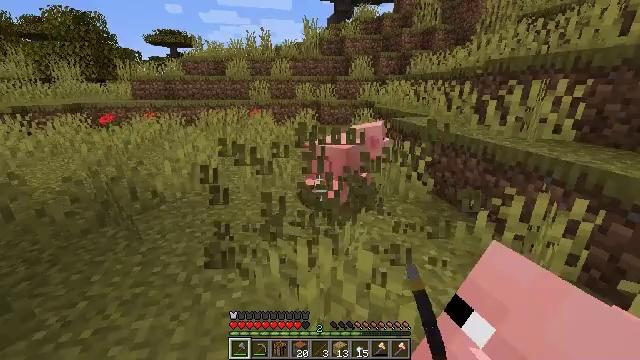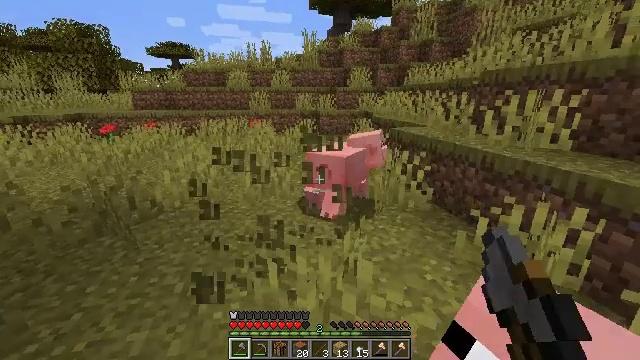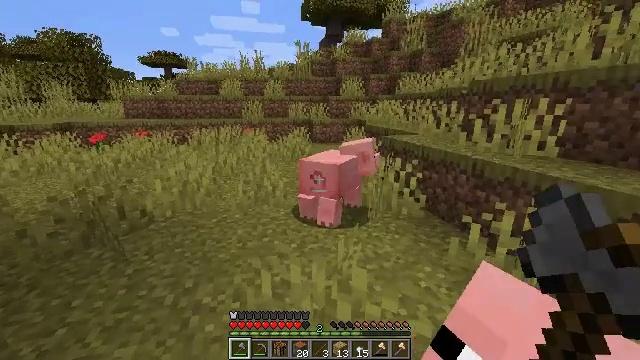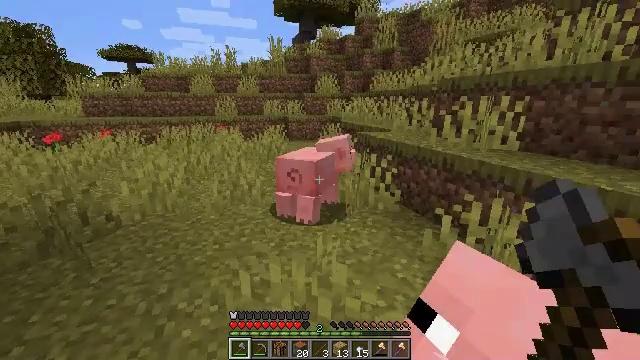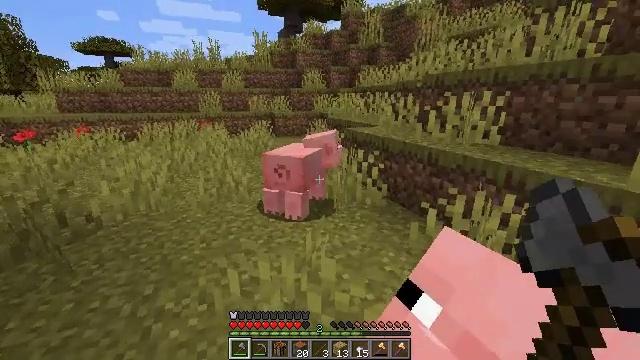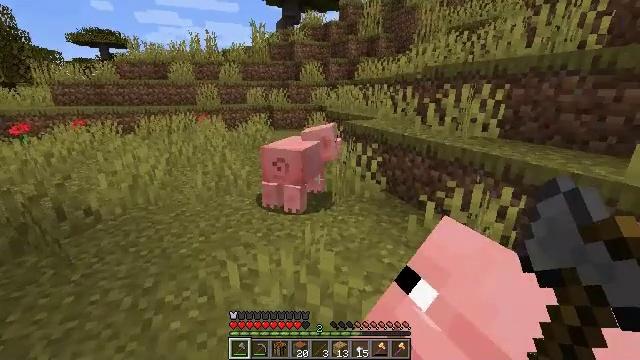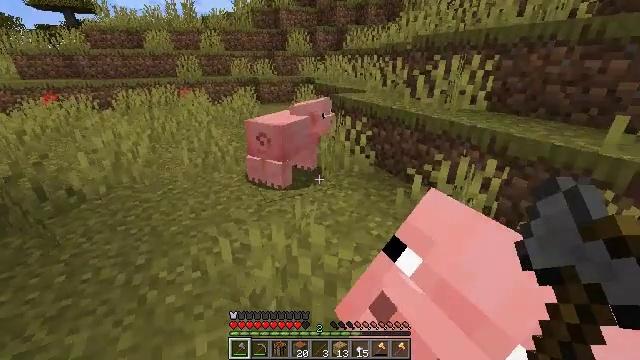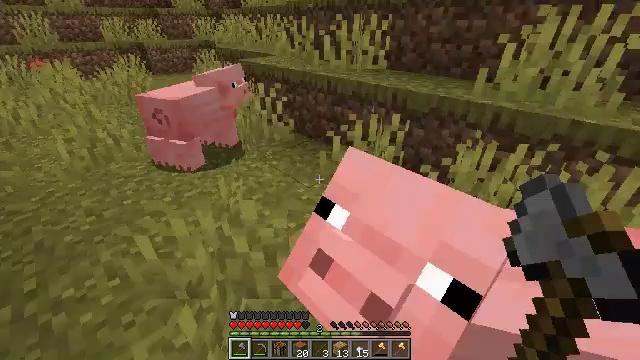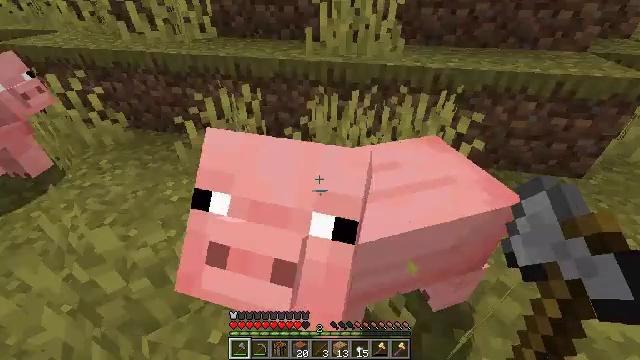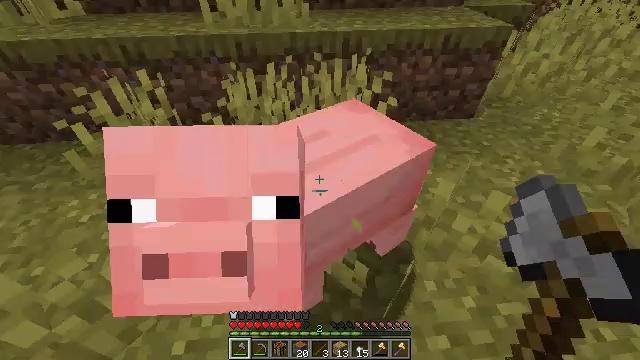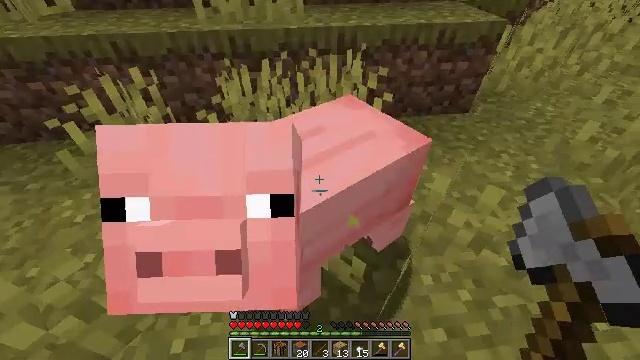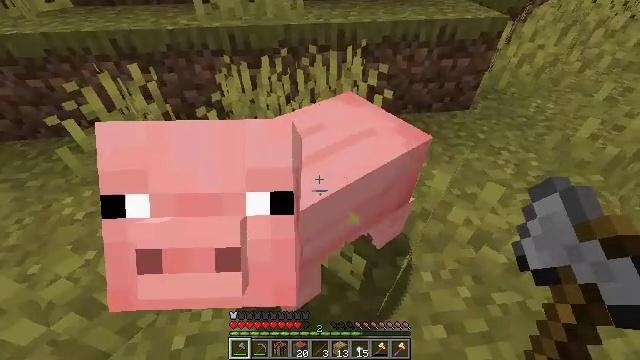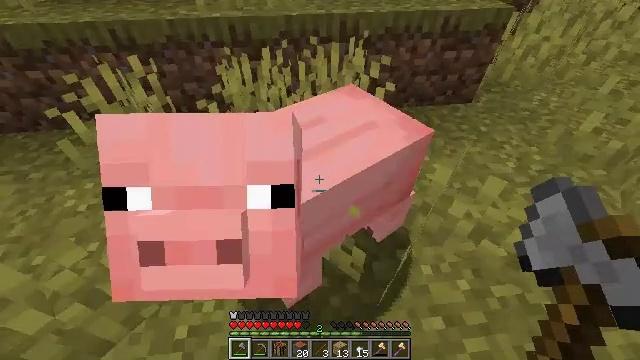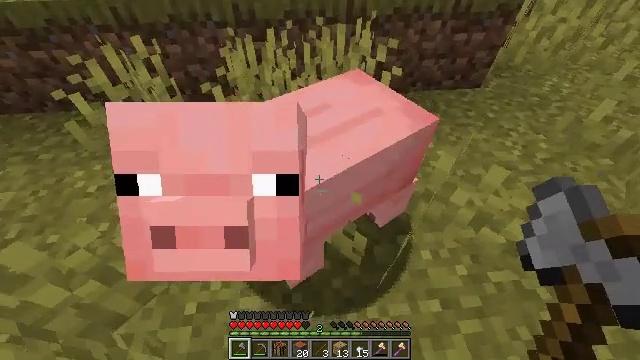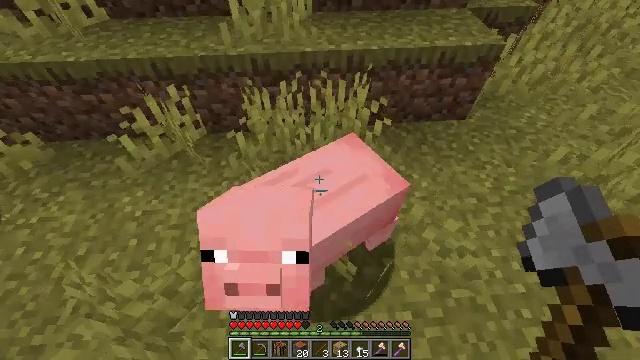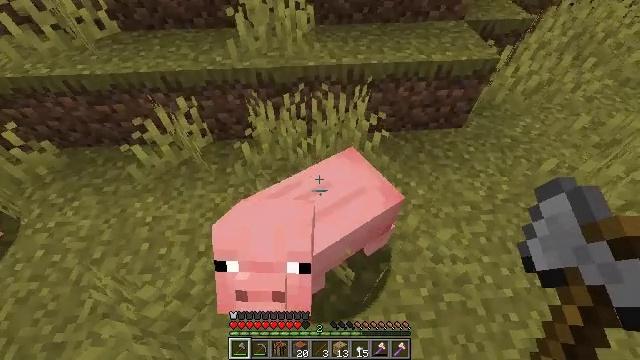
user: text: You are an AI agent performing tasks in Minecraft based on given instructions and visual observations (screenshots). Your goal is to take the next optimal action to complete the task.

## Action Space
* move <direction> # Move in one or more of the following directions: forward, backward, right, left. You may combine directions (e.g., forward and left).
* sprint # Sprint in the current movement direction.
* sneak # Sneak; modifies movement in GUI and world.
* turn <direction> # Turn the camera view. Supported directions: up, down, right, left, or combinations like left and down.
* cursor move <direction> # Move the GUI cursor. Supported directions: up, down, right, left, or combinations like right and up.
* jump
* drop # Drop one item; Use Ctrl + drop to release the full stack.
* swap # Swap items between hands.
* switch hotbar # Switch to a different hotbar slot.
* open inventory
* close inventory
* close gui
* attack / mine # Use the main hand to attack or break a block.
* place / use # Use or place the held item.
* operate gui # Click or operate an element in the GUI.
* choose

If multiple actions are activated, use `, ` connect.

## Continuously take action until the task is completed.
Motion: motion action
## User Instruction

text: Gather grass on the ground.
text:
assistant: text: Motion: turn up
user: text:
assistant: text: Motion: turn right and up
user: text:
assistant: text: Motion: turn right
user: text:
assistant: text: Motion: turn right
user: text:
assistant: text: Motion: turn down
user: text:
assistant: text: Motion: turn right and down
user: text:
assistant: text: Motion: turn right and down
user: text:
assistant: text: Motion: turn right and down
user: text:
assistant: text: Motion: turn right and down
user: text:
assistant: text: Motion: turn right
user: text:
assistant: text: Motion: no_op
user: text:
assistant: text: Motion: turn down
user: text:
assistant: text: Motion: turn left and down, jump
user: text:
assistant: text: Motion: turn left and down, jump
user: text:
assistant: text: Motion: jump
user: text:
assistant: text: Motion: jump
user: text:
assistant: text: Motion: jump
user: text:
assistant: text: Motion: no_op
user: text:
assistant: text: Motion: no_op
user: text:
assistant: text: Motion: no_op
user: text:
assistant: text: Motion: turn down
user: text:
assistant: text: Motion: no_op
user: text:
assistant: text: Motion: turn down, attack / mine
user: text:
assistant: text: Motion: turn left and down, attack / mine
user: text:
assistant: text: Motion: attack / mine
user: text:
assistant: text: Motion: turn left and up
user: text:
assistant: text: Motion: turn left and up
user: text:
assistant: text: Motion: turn left and up
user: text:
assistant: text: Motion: no_op